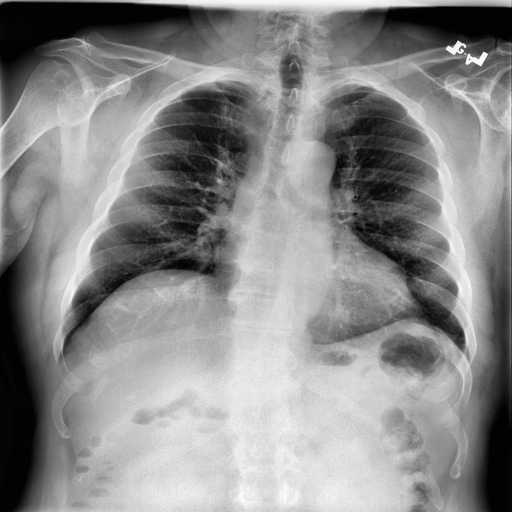
Finding: NORMAL